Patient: sex F, age 34
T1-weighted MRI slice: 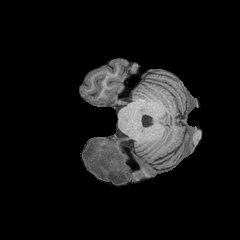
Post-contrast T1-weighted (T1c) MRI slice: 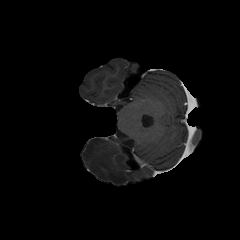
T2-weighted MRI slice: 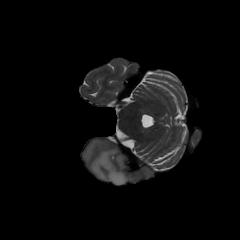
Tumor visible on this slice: yes
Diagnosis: Astrocytoma, IDH-mutant
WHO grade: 3